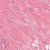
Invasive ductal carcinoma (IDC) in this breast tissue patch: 0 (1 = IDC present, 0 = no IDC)